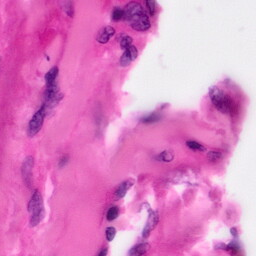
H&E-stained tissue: Pancreatic